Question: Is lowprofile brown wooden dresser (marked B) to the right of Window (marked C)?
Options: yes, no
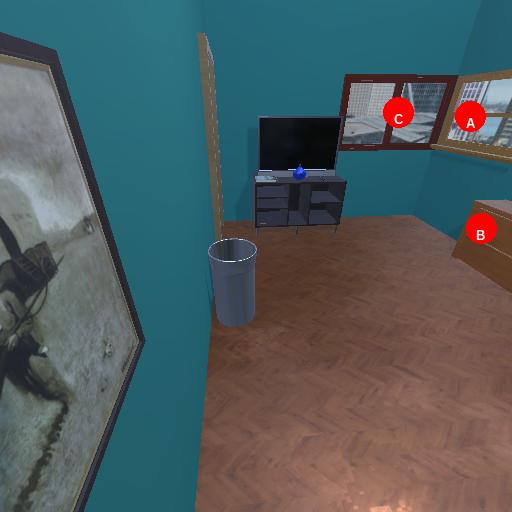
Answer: yes